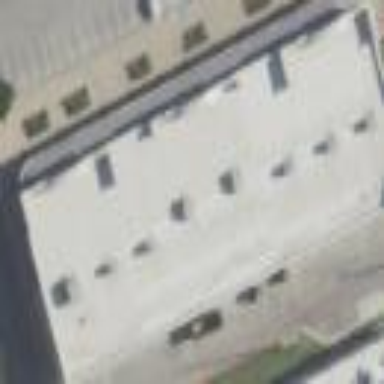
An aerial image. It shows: Retail building.